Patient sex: M
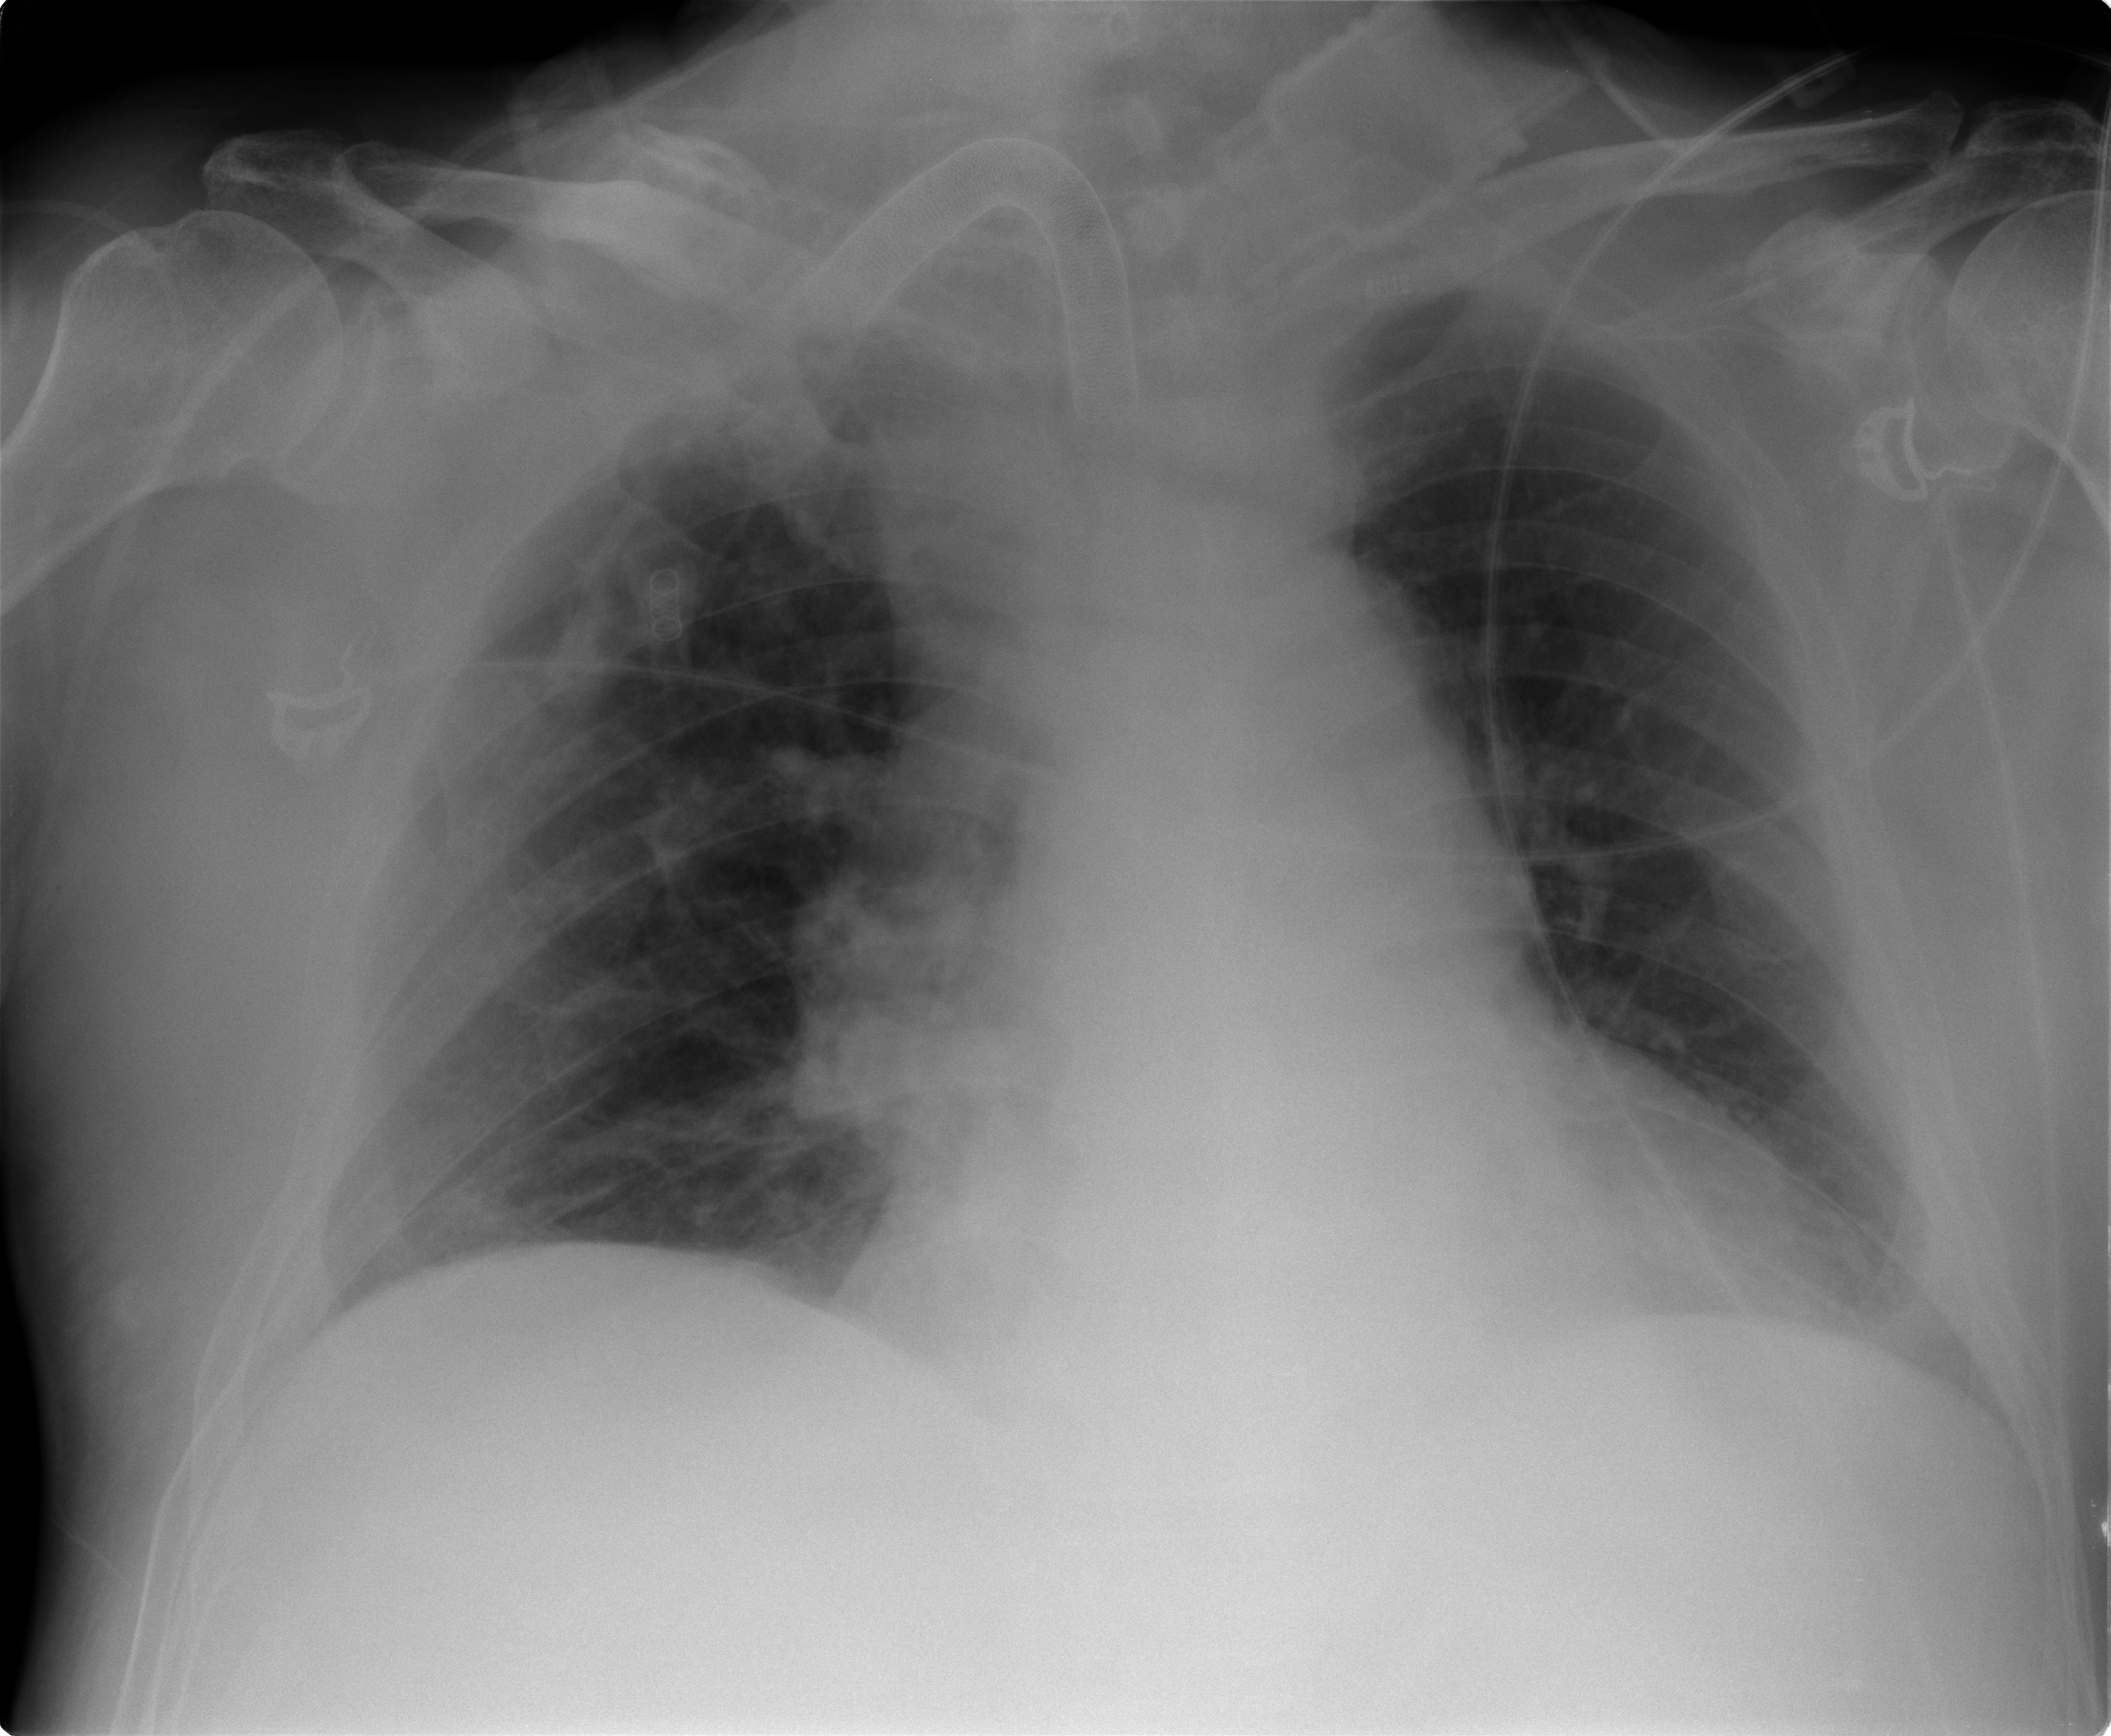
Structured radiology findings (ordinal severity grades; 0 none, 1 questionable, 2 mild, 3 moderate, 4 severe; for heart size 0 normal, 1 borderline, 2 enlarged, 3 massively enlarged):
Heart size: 2
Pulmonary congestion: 0
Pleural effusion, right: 1
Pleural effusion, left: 1
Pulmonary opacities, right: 2
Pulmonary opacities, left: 0
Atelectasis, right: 2
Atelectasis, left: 0